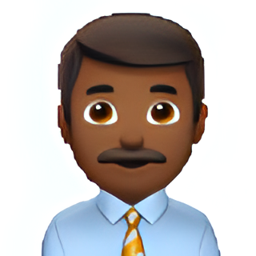
Name: male office worker type 5
Emoji: 👨🏾‍💼
Group: People & Body
Sub-group: person-role